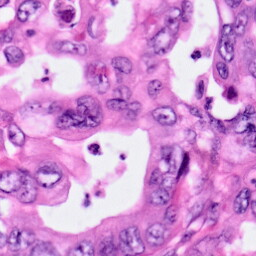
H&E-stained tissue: Pancreatic